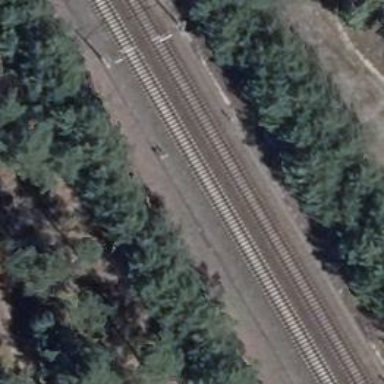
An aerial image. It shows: Railway signal.